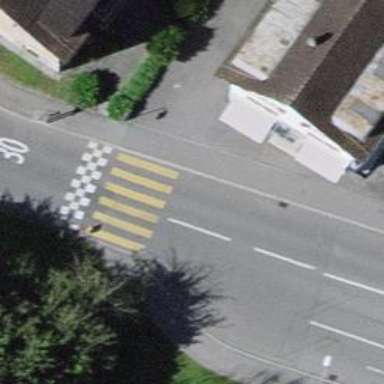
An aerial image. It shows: Zebra crossing on footway.